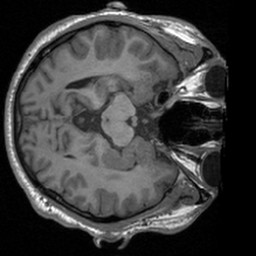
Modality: T1w
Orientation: axial
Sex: male
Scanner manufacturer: siemens
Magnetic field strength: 3 T
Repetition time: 1.9 s
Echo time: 0.00226 s